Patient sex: M
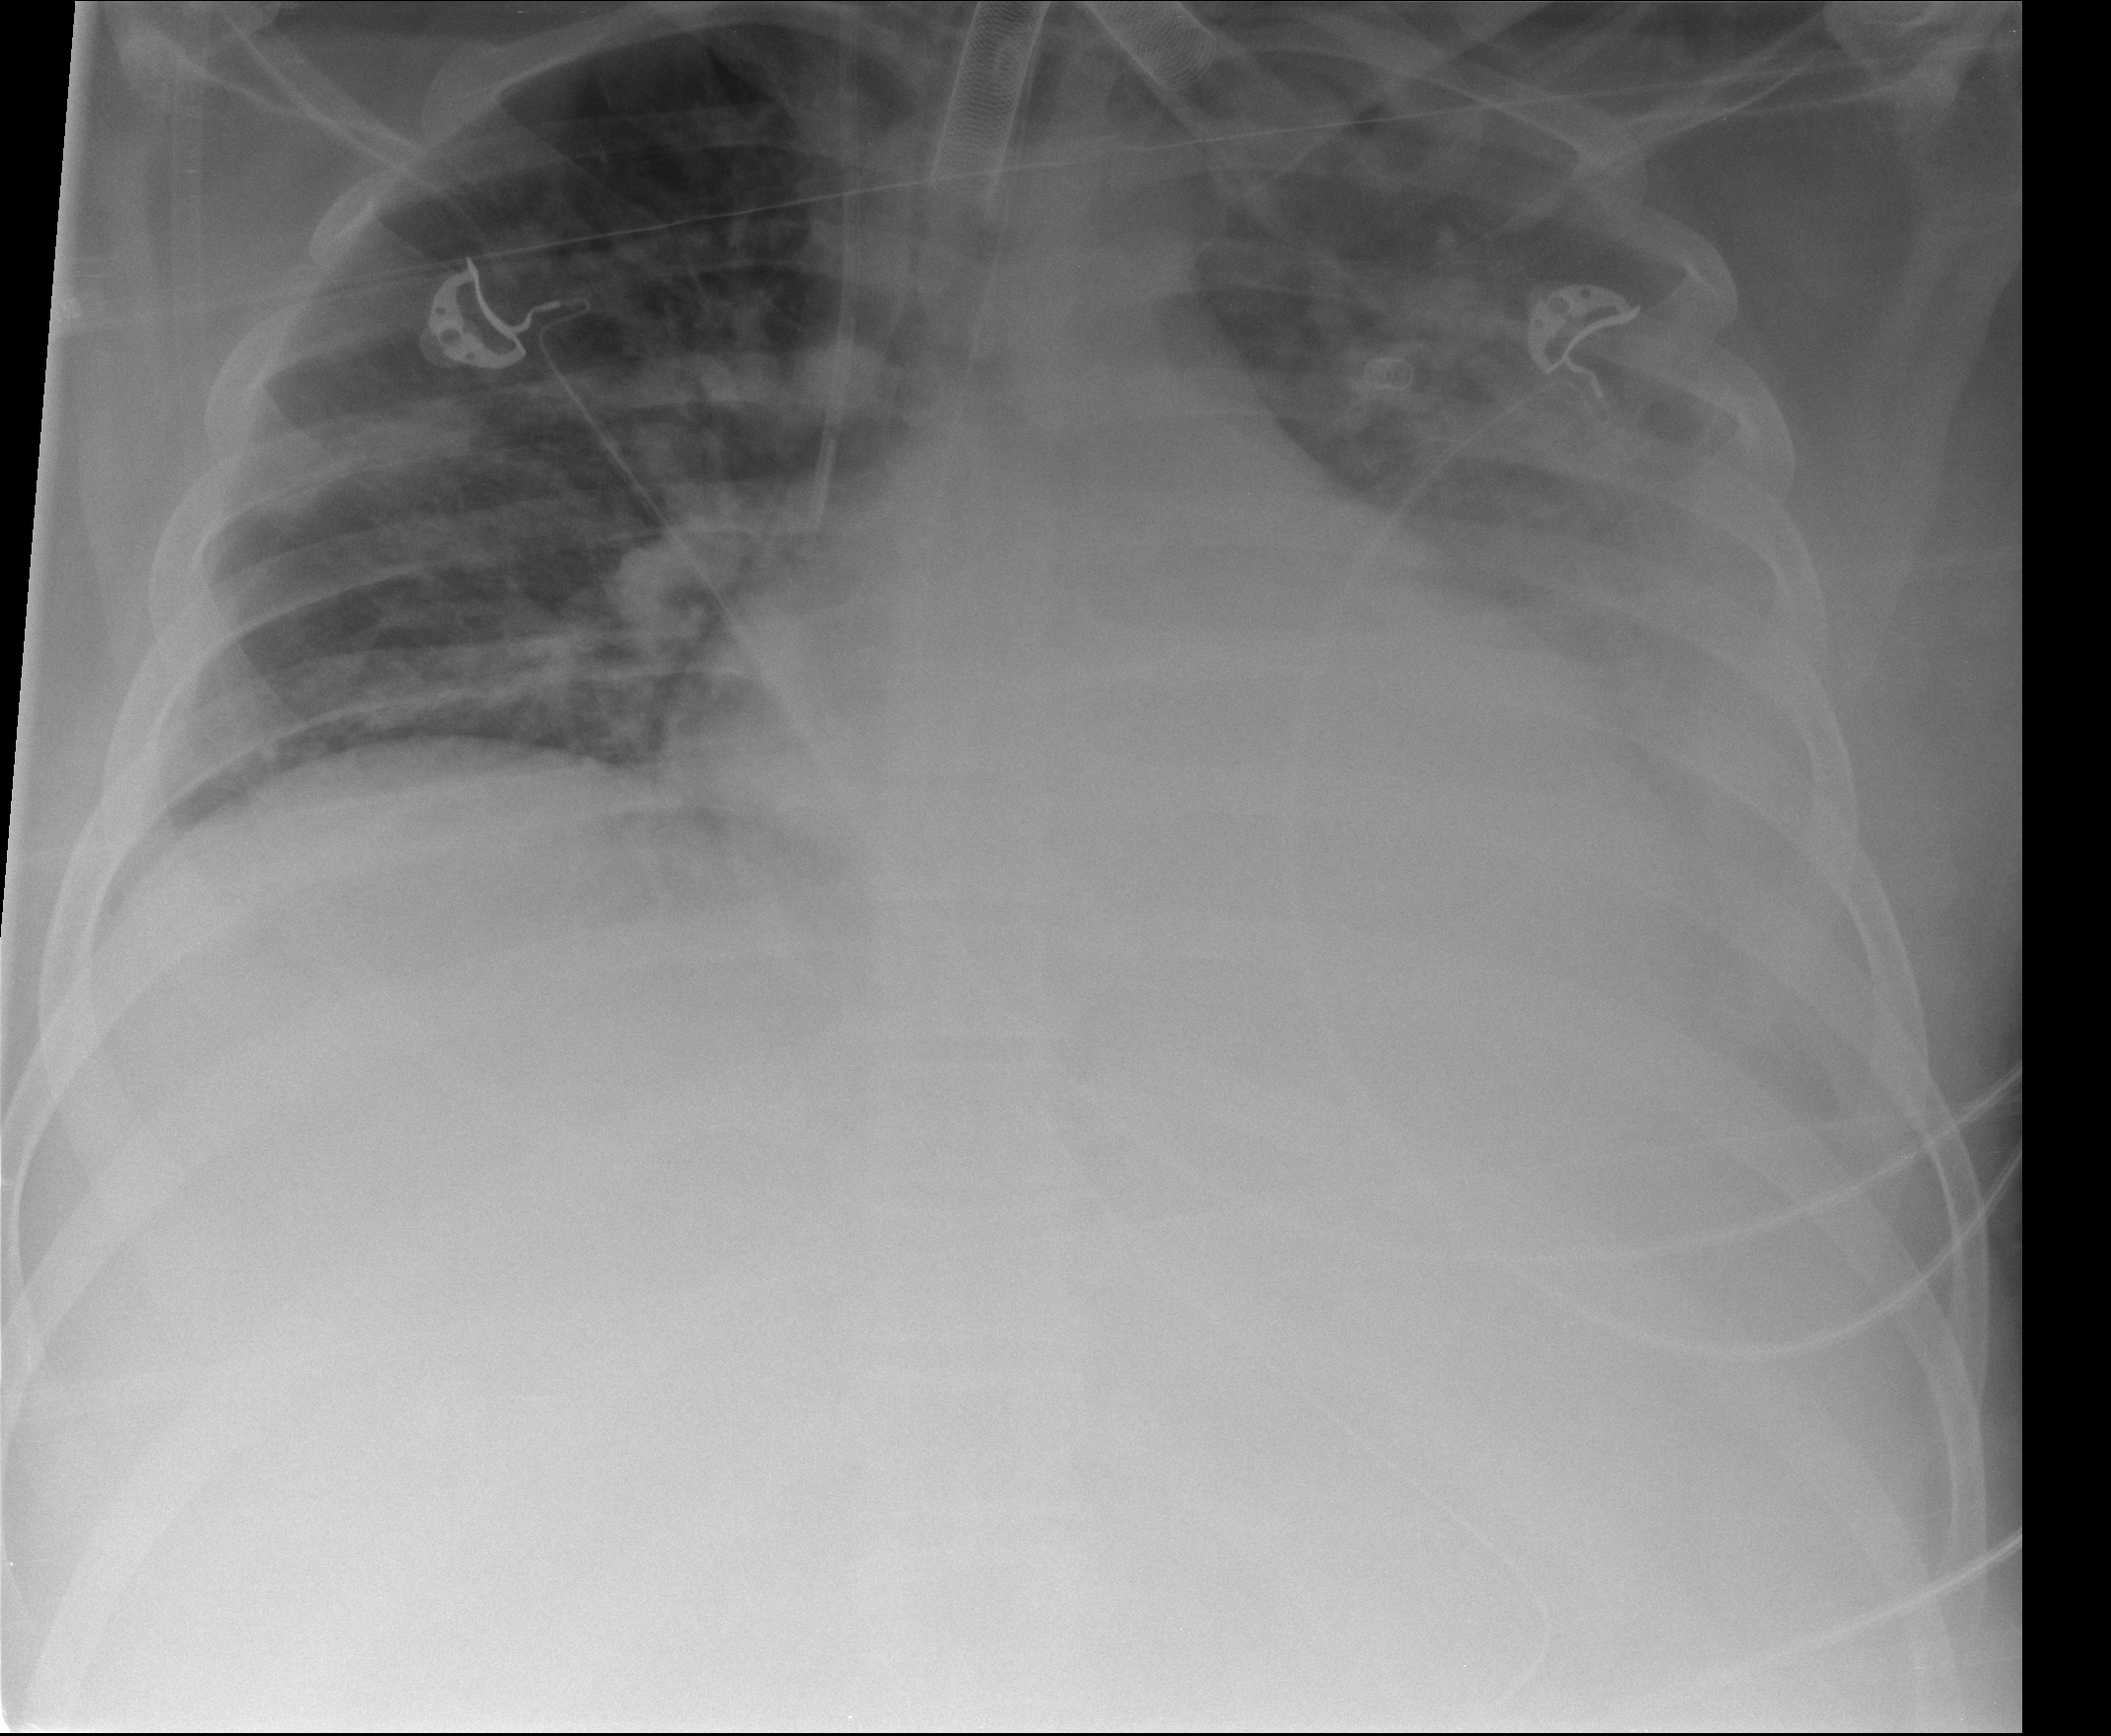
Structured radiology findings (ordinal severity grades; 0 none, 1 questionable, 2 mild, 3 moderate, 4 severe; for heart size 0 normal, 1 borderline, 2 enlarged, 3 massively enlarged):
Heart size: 2
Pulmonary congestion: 0
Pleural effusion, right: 0
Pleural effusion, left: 3
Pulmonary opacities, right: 1
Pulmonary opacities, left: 2
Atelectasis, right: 0
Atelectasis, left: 2